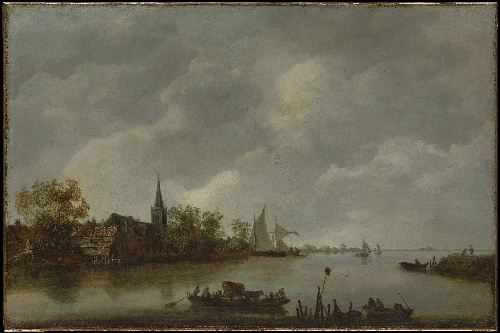
Title: River View with a Village Church
Artist: Jan van Goyen
Artist bio: Dutch, mid-17th century
Object type: Painting
Classification: Paintings
Medium: Oil on canvas
Dimensions: 25 1/2 x 38 1/2 in. (64.8 x 97.8 cm)
Department: European Paintings
Credit line: Bequest of Adele L. Lehman, in memory of Arthur Lehman, 1965
Accession year: 1965
Repository: Metropolitan Museum of Art, New York, NY
Tags: Churches|Rivers|Boats